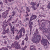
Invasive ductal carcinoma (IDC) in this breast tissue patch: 1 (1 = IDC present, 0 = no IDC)